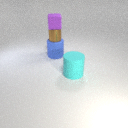
small brown metal cylinder above large blue rubber cylinder